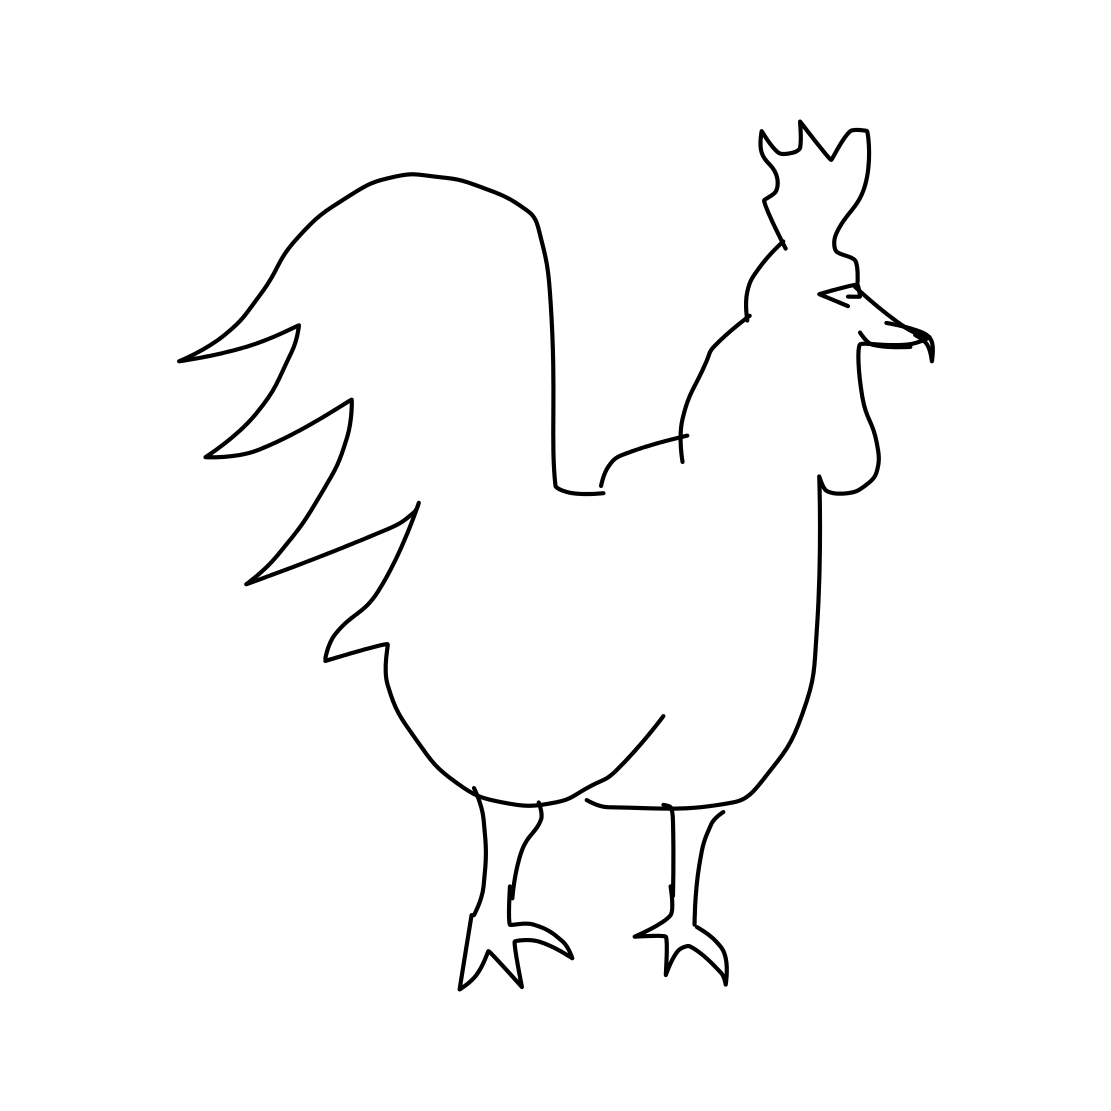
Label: rooster